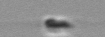
Label: flagellate_morphotype3